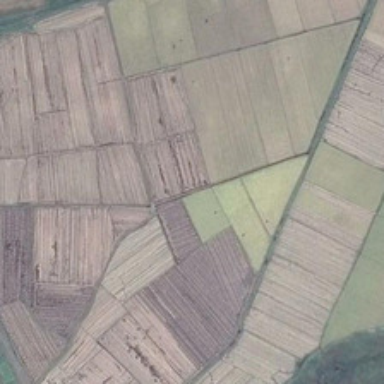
It is a large piece of farmland .